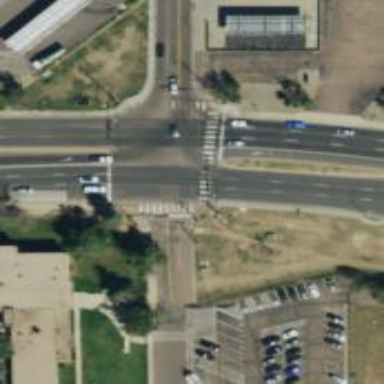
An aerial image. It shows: Crossing road.